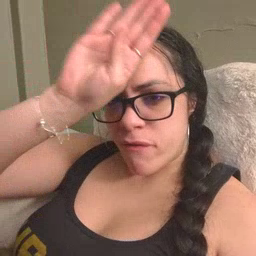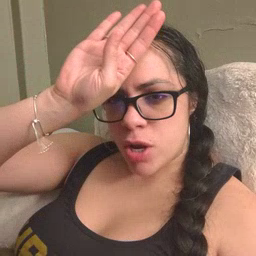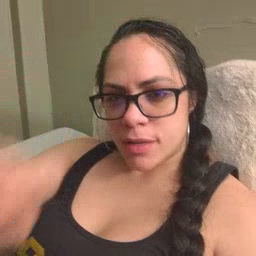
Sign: fireman